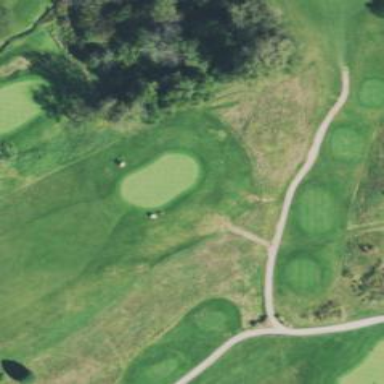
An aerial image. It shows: View of golf hole.